Question: I need to use a drag & drop control to order a list. I would like to realise this with the ReorderList control from the AjaxControlToolkit. I've tried everything to get it work, but it won't. Everything goed well, like the filling of the list etc. But I can't use this control like it should be used. When the page is loaded, it displays a list, with a reordergrip on the left, but when i try to drag an item, it won't drag. It just stays in place. I've also tried other browser like IE9 & Firefox. Can someone please help me with this problem? I'm using ASP.NET/C# in Visual Studio 2010.
Thank you in advance!
ASPX:
'''
<asp:ScriptManager ID="ScriptManager1" runat="server">
</asp:ScriptManager>
<asp:UpdatePanel ID="UpdatePanel1" runat="server">
<ContentTemplate>
<div class="ajaxOrderedList">
<asp:ReorderList runat="server" DataSourceID="SqlDataSource1" ID="rlData" PostBackOnReorder="true" DragHandleAlignment="Left" ItemInsertLocation="Beginning" SortOrderField="Naam" AllowReorder="true">
<DragHandleTemplate>
<asp:Panel ID="dragHandle" runat="server"
style="height: 20px; width: 20px; border: solid 1px black; background-color: Red; cursor: pointer;"
Visible="<%# ShowDragHandle %>">
&nbsp;
</asp:Panel>
</DragHandleTemplate>
<ItemTemplate>
<div class="itemArea">
<asp:Label ID="lblNaam" runat="server" Text='<%# HttpUtility.HtmlEncode(Convert.ToString(Eval("Naam"))) %>' />
<asp:Label ID="lblFunctie" runat="server" Text='<%# HttpUtility.HtmlEncode(Convert.ToString(Eval("Functie"))) %>' />
</div>
</ItemTemplate>
<ReorderTemplate>
<div style="width: 300px; height: 20px; border: dotted 2px black;">
&nbsp;
</div>
</ReorderTemplate>
</asp:ReorderList>
</div>
</ContentTemplate>
</asp:UpdatePanel>
<asp:SqlDataSource ID="SqlDataSource1" runat="server"
ConnectionString="<%$ ConnectionStrings:testdataConnectionString %>"
SelectCommand="SELECT [id], [naam], [functie] FROM [personen]" DeleteCommand="DELETE FROM [personen] WHERE [id] = @intID"
InsertCommand="INSERT INTO [personen] ([naam], [functie]) VALUES (@strNaam, @strFunctie)"
UpdateCommand="UPDATE [personen] SET [naam] = @strNaam, [functie] = @strFunctie WHERE [id] = @intID">
<DeleteParameters>
<asp:Parameter Name="intID" Type="Int32" />
</DeleteParameters>
<UpdateParameters>
<asp:Parameter Name="strNaam" Type="String" />
<asp:Parameter Name="srtFunctie" Type="String" />
<asp:Parameter Name="intID" Type="Int32" />
</UpdateParameters>
<InsertParameters>
<asp:Parameter Name="strNaam" Type="String" />
<asp:Parameter Name="srtFunctie" Type="String" />
</InsertParameters>
</asp:SqlDataSource>
'''
Code behind:
'''
DataView MyDView = null;
protected void Page_Load(object sender, EventArgs e)
{
if (!IsPostBack)
{
ShowDragHandle = true;
}
}
protected void ReorderList1_ItemReorder(object sender, ReorderListItemReorderEventArgs e)
{
ShowDragHandle = true;
}
protected Boolean ShowDragHandle { get; set; }
protected void Page_PreInit(object sender, EventArgs e)
{
//set theme
this.Theme = "ServiceSuite";
}
'''
Image of not working Reorderlist (This is what I get if I try to drag an item!):

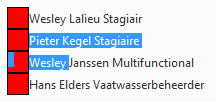
Answer: Try adding this to your reorderlist properties
'''
ClientIDMode="AutoID"
'''